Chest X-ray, PA view. Patient: 13 years old, sex F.
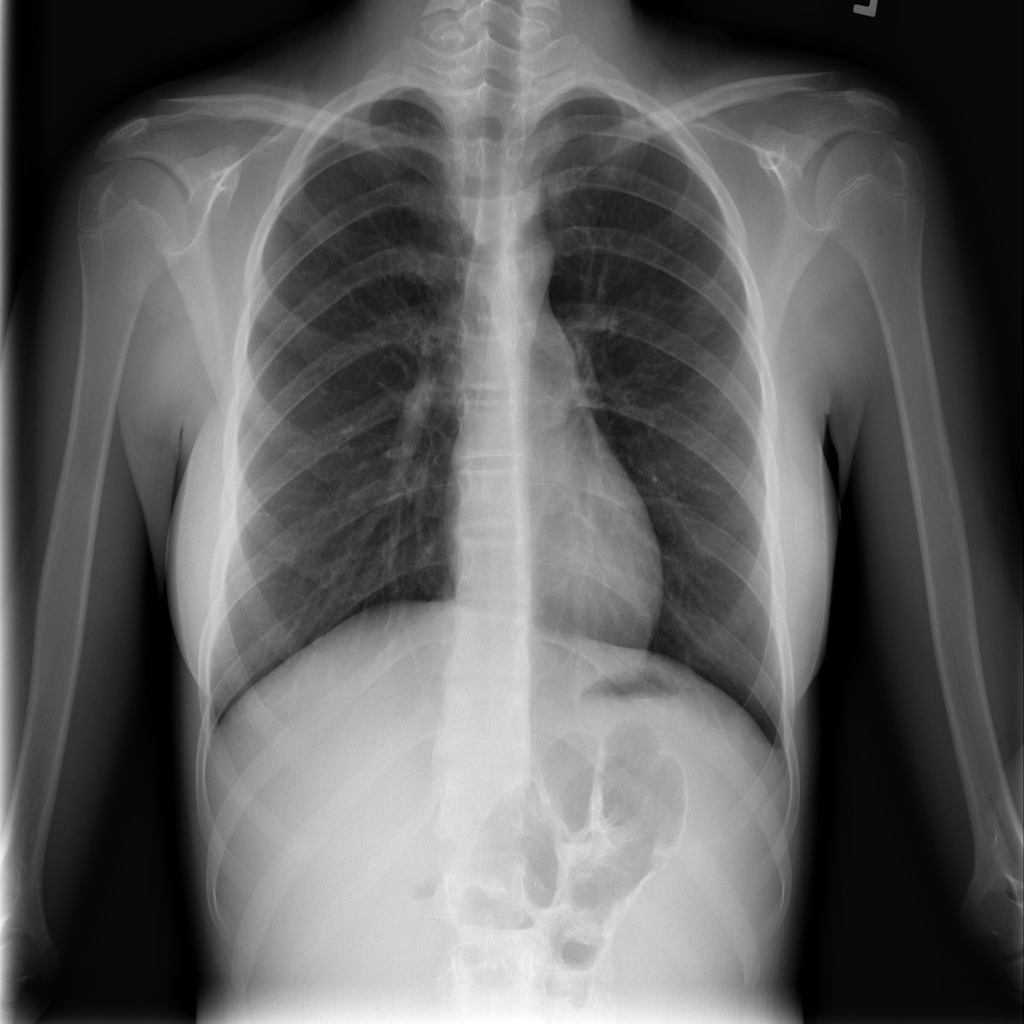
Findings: No Finding